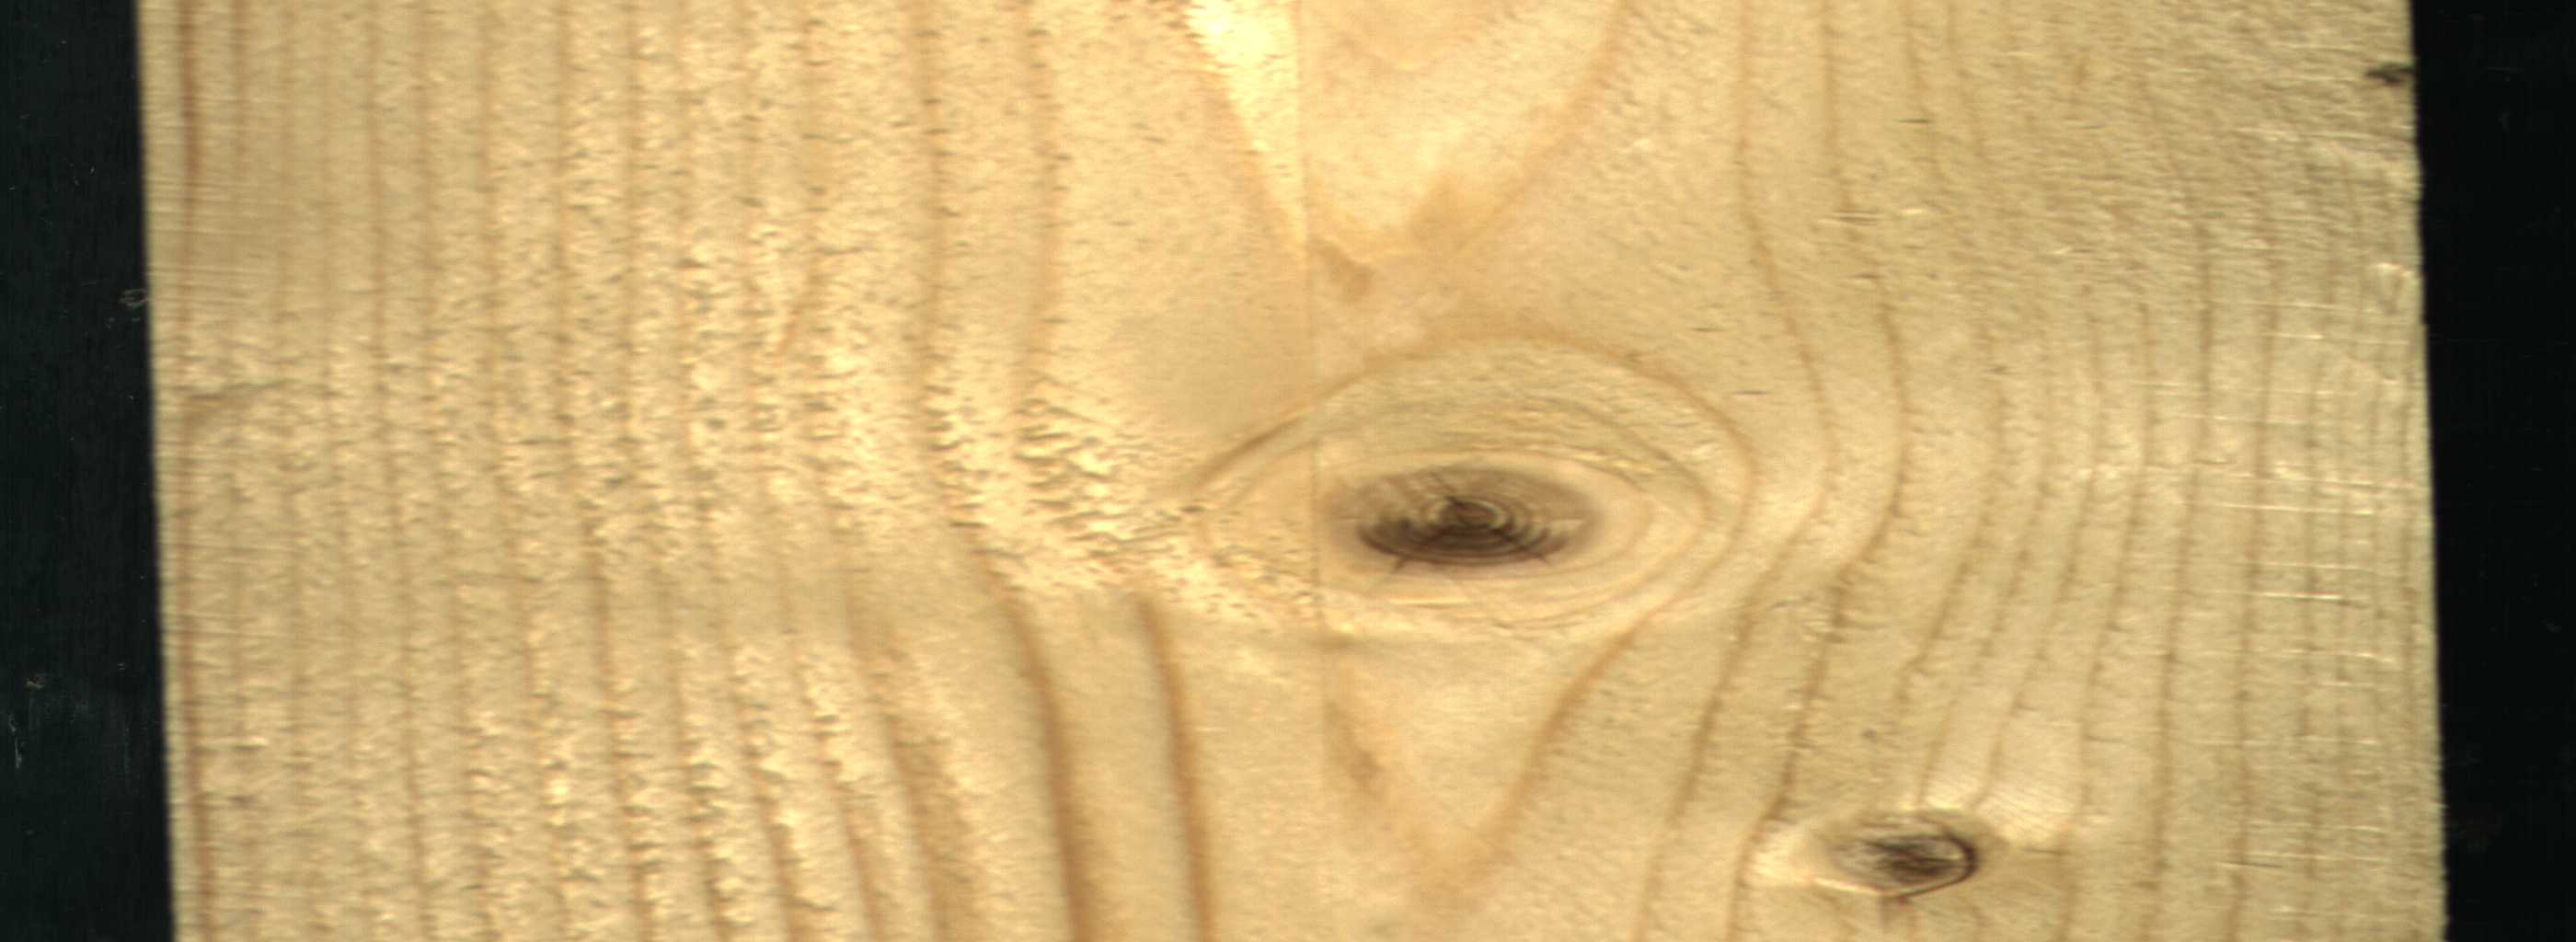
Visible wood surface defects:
Live_Knot
Live_Knot
Live_Knot